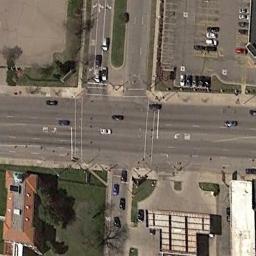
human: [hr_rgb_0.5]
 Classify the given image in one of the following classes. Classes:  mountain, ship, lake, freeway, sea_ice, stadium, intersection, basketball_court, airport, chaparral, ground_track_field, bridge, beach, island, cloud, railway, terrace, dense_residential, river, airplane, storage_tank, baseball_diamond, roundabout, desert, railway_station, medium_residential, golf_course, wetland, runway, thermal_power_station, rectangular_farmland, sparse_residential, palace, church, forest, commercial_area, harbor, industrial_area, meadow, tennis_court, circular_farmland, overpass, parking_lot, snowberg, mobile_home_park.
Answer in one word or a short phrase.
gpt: intersection